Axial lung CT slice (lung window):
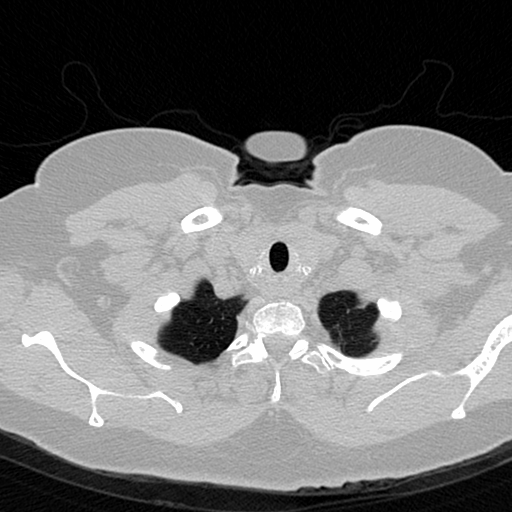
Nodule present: no